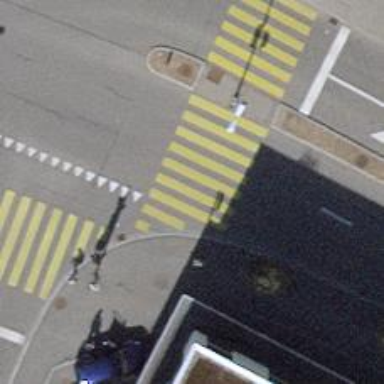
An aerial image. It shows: Crossing with traffic signals. It is zebra crossing.